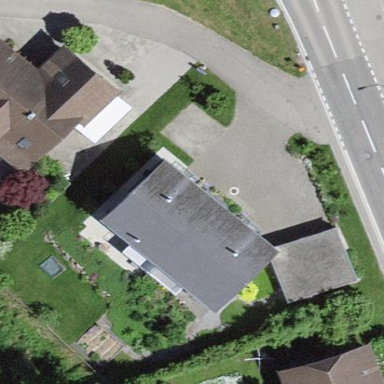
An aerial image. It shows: Simple and straightforward house.